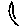
Label: moon